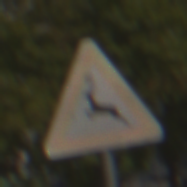
Verkehrszeichen: WildwechselRechts
Umgebung: Outdoor, Urban
Tageszeit: Midday
Wetter: Clear
Licht: Natural
Jahreszeit: NotSpecified
Kontrast: HighContrast